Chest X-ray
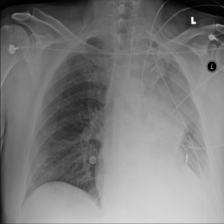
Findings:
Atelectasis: negative
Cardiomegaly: negative
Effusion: negative
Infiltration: negative
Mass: negative
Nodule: negative
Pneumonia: negative
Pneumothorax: negative
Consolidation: negative
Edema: negative
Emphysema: negative
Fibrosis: negative
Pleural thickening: negative
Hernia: negative